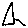
Label: triangle